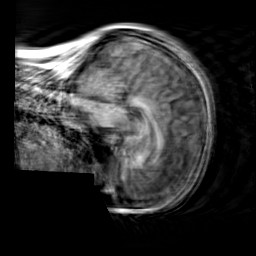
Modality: T1w
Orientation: sagittal
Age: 53
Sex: female
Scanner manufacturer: siemens
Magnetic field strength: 3 T
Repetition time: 2.3 s
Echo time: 0.00303 s